Question: I created a count down timer like this:

I set manuel values for startTime
'''
var options = {
stepTime: 60,
format: "dd:hh:mm:ss",
startTime: "01:12:32:55",
digitImages: 6,
digitWidth: 53,
digitHeight: 77,
image: "digits.png"
};
'''
I have lblDay,lblHours,lblMinutes,LblSeconds on page.
I can get TotalHours column from SQL.How can I convert value of TotalHours to like this :
'''
lbDays:27
lblHours:2
lblMinutes:34
lblSeconds:08
int TotalHours = Convert.ToInt32(dt.Rows[0][11]);
//int TotalHours =664
'''
and How can I set value of labels to startTime
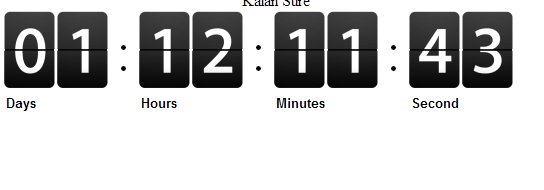
Answer: '''
int totalHours = 664; // example from question
TimeSpan ts = TimeSpan.FromHours(totalHours); // or similar
int days = (int)ts.TotalDays,
hours = ts.Hours,
// note the next will always be zero
// since we init in an integer
// number of hours
minutes = ts.Minutes,
seconds = ts.Seconds;
'''